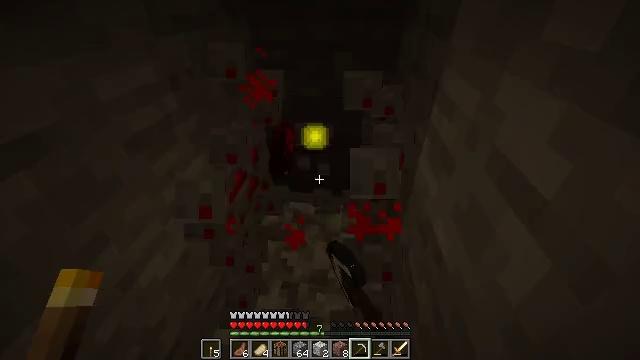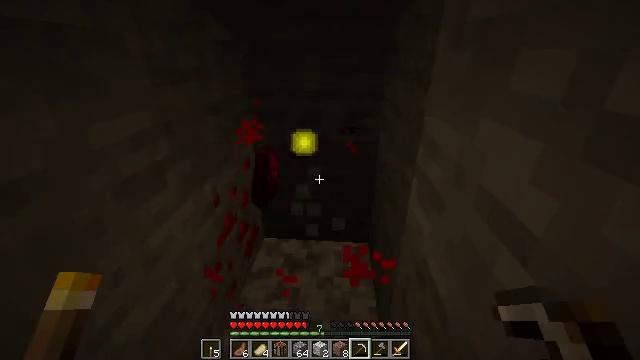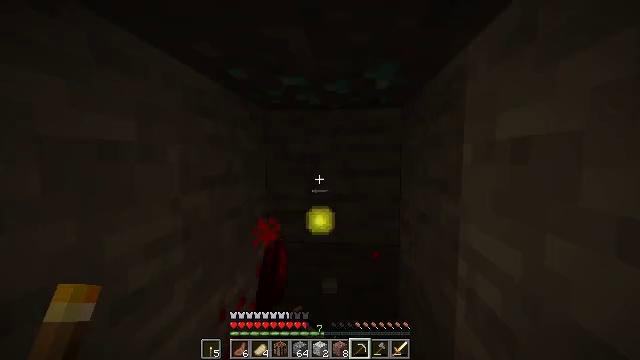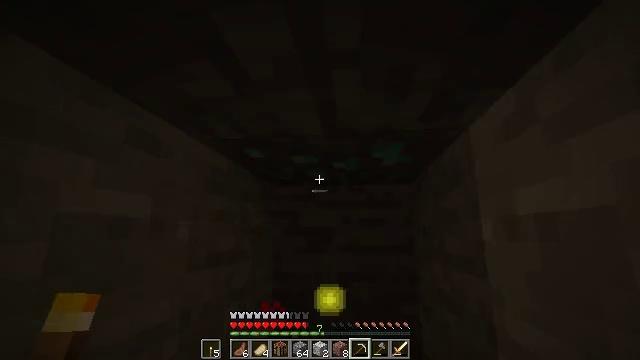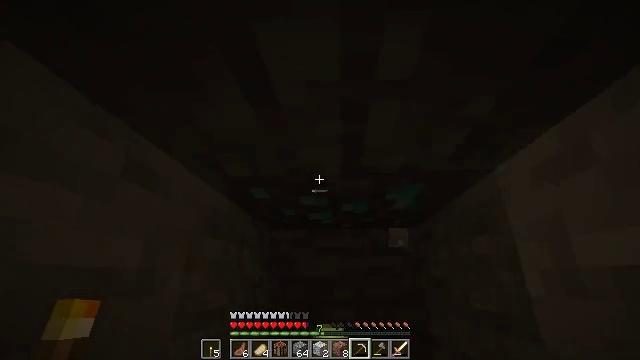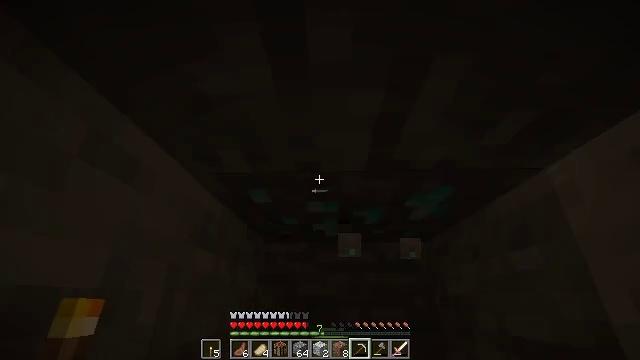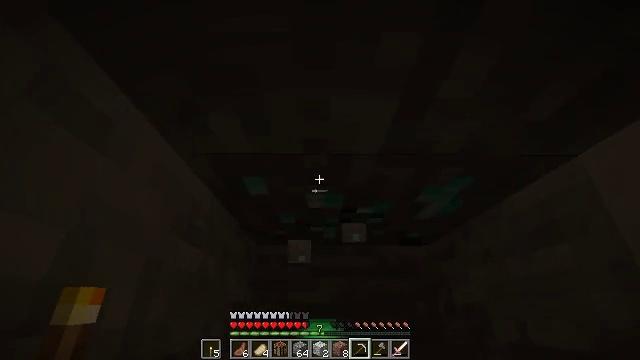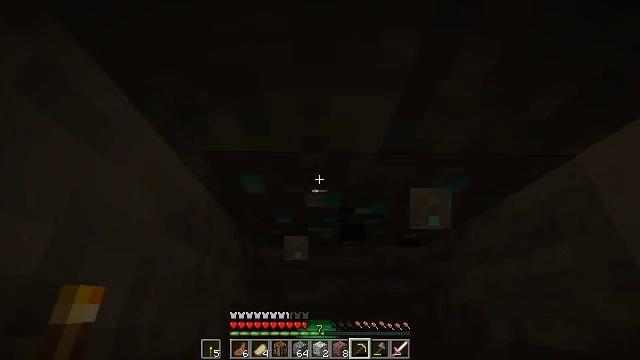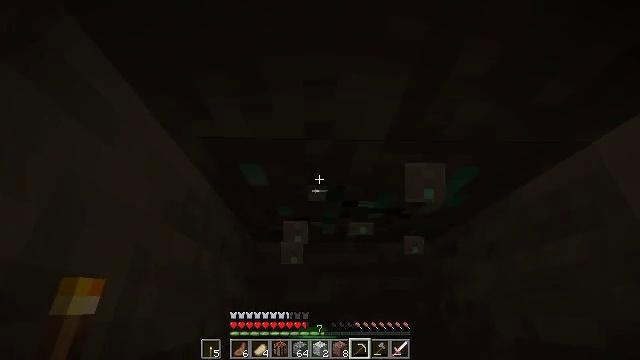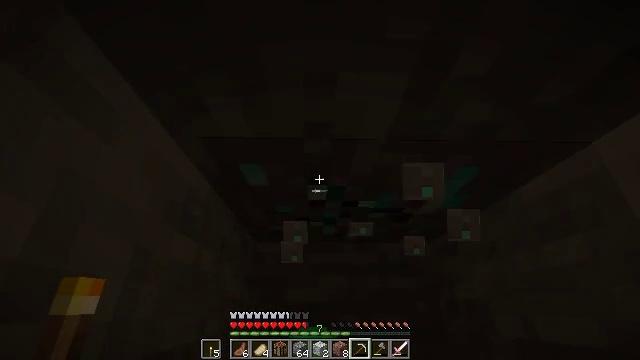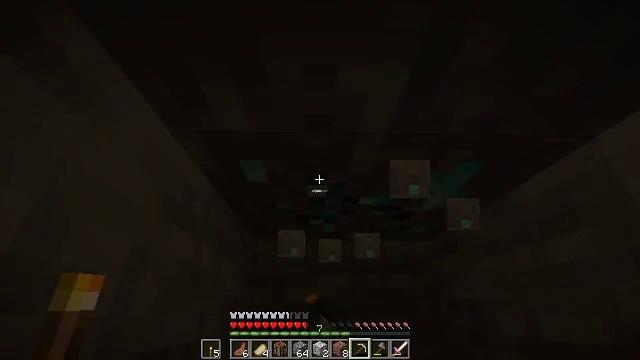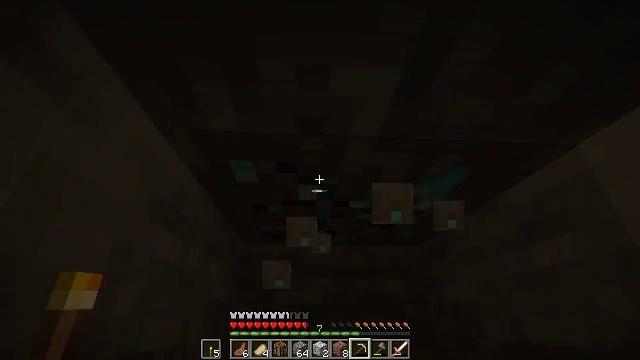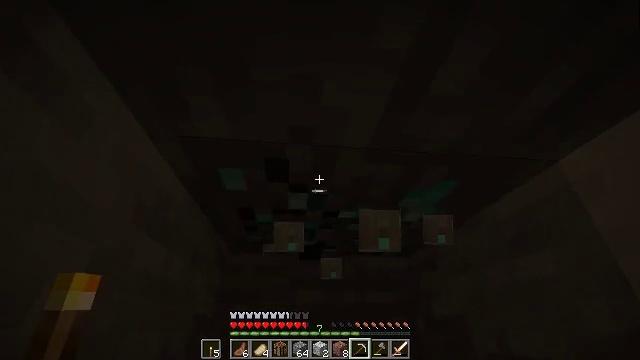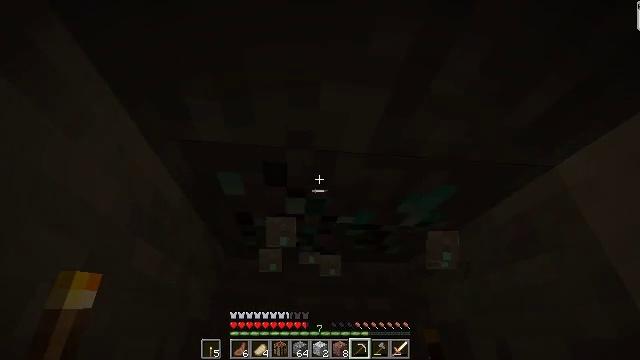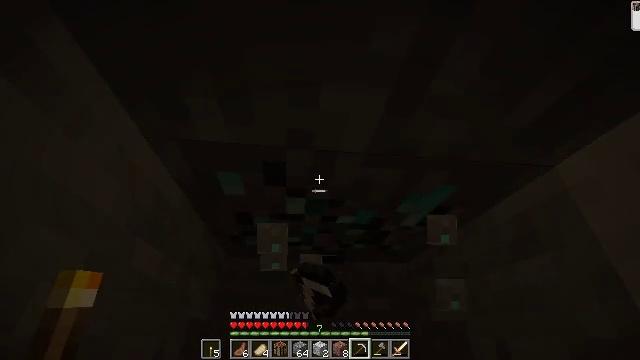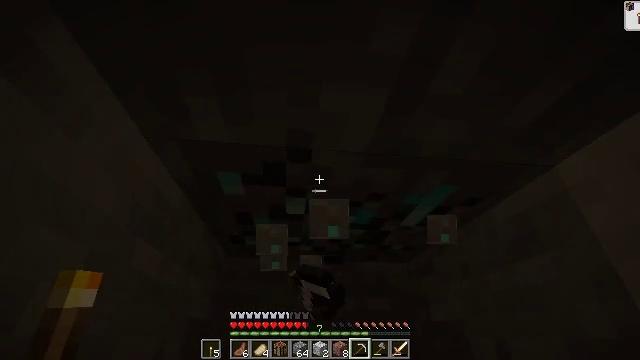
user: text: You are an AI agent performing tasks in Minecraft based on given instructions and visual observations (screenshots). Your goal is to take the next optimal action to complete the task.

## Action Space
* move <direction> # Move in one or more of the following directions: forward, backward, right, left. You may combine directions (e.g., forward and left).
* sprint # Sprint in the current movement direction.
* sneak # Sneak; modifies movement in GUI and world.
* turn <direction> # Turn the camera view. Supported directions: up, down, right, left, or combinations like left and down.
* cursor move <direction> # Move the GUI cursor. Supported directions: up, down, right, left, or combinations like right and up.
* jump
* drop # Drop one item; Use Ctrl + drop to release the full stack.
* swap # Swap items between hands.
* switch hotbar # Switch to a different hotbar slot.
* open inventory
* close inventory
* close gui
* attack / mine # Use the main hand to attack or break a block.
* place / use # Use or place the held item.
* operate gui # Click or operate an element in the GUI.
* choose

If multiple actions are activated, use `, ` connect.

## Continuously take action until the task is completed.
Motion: motion action
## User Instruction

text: Find and mine the diamond ore.
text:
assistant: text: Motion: turn right and up, attack / mine
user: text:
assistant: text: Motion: move forward and move left, turn left and up
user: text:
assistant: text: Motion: move forward and move left, turn left and up
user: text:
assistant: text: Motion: move forward, turn right and up, attack / mine
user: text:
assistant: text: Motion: turn right and up, attack / mine
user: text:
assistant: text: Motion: turn right and up, attack / mine
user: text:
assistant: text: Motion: attack / mine
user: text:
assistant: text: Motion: attack / mine
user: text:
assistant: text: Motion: attack / mine
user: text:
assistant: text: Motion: attack / mine
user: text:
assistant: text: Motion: turn right, attack / mine
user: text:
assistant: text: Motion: turn right and up, attack / mine
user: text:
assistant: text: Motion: turn up, attack / mine
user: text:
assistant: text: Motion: attack / mine
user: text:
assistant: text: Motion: attack / mine
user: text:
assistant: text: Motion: attack / mine
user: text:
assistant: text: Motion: attack / mine
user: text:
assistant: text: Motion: turn up, attack / mine
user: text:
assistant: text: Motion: move forward, turn up, attack / mine
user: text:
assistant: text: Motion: attack / mine
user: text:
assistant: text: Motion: turn up, attack / mine
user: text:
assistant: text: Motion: turn up, attack / mine
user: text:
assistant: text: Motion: turn up, attack / mine
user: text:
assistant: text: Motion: turn up, attack / mine
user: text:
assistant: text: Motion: attack / mine
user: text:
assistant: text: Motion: no_op
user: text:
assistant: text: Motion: no_op
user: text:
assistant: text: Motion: turn right and up
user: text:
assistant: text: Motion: move forward
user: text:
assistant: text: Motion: move forward